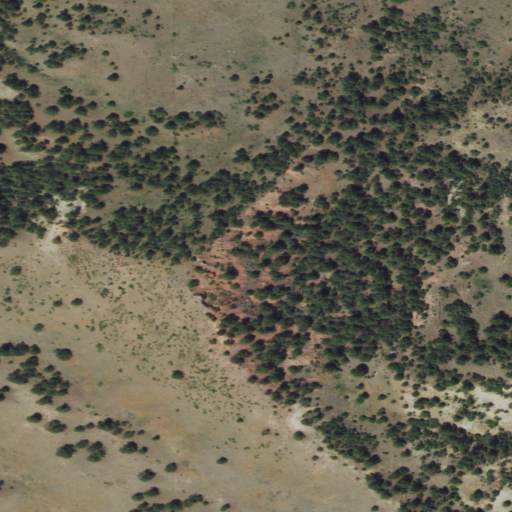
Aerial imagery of mountain in Montana named Bear Skull Mountain containing shrub and evergreen forest